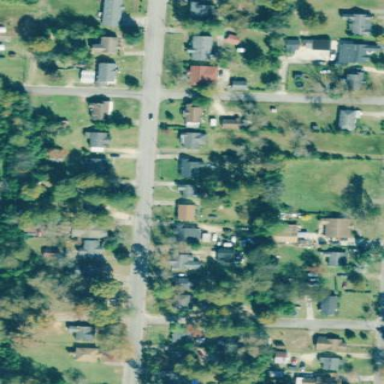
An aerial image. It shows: This residential area consists of single-family homes.